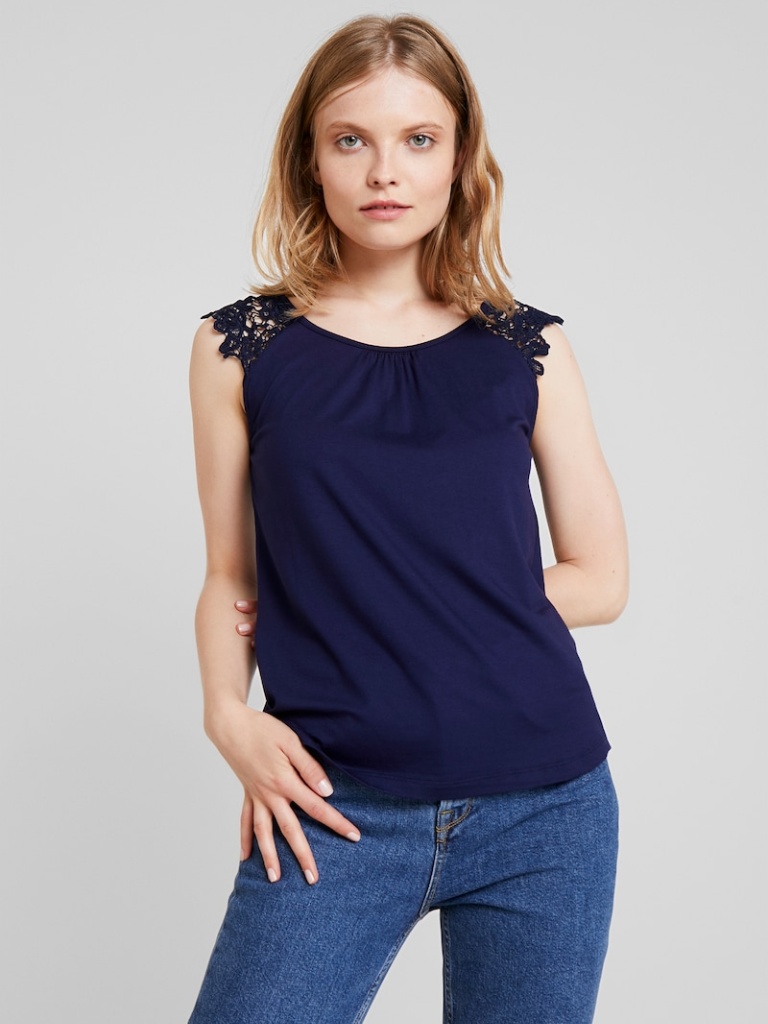
cotton relaxed sleeveless hip length Untucked crew t-shirt